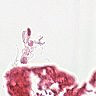
Metastatic tissue present: no